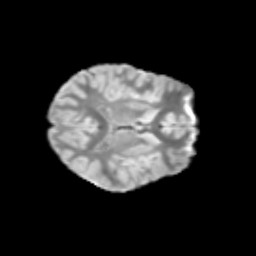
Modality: T2w
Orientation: axial
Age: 11
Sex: male
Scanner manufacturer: siemens
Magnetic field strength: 3 T
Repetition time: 3.8 s
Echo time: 0.07 s